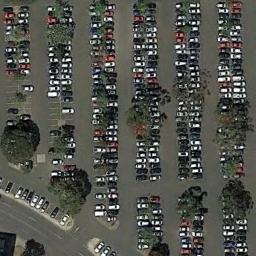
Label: parking_lot